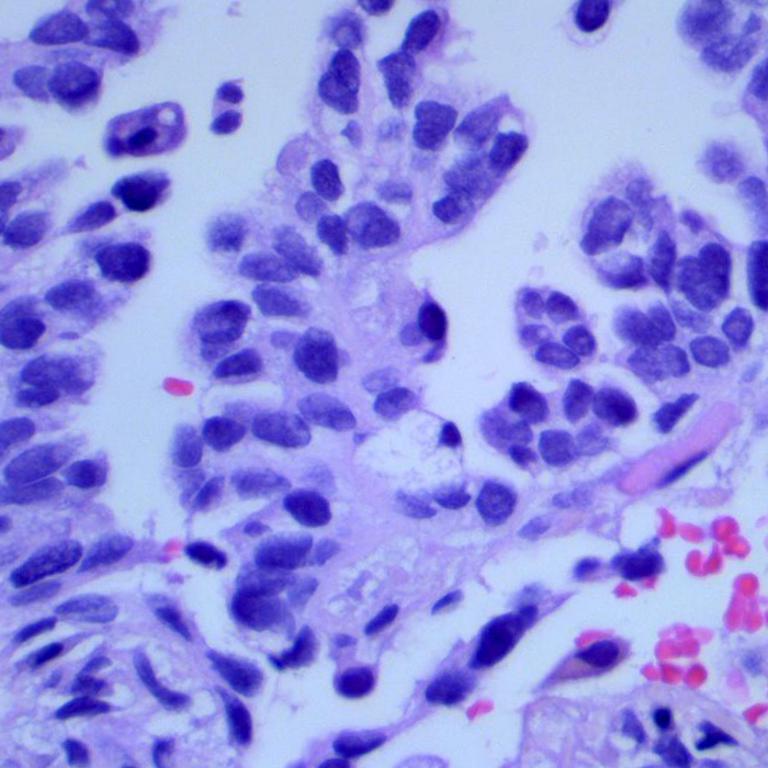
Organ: lung
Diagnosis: adenocarcinomas